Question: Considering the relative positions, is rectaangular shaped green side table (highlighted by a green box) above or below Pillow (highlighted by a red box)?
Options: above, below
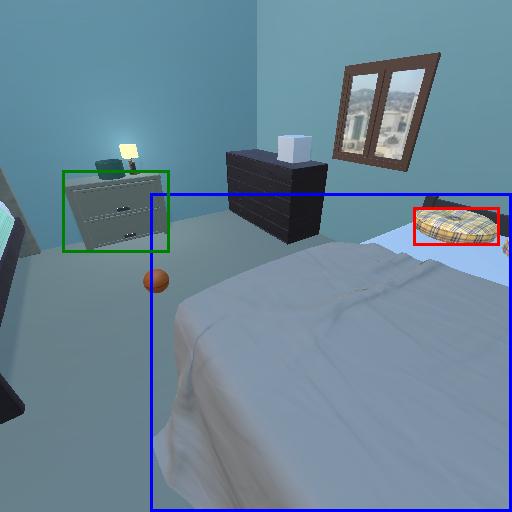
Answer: above